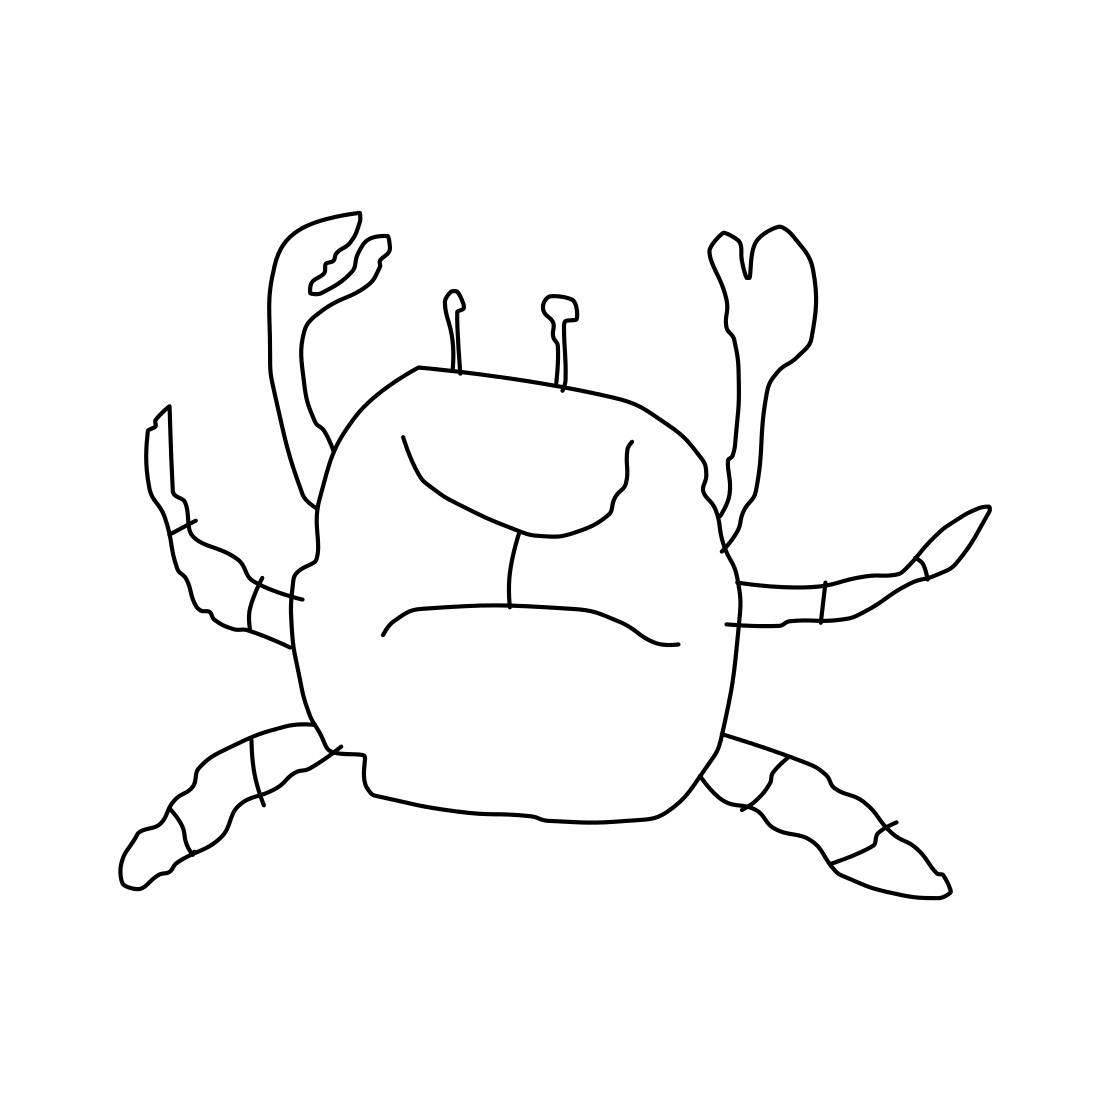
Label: crab